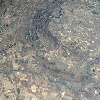
Label: land